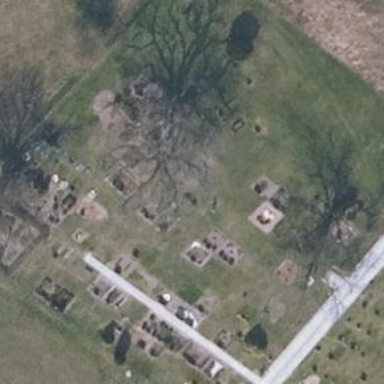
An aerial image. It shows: Grave yard.